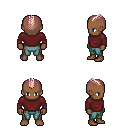
a pixel art fantasy rpg character, male body template, human, dark skin, maroon long-sleeve shirt, teal pants, white blonde short mohawk hairstyle, four views (front, back, left, right), 2x2 character sprite sheet, small pixel art, hard edges, no anti-aliasing